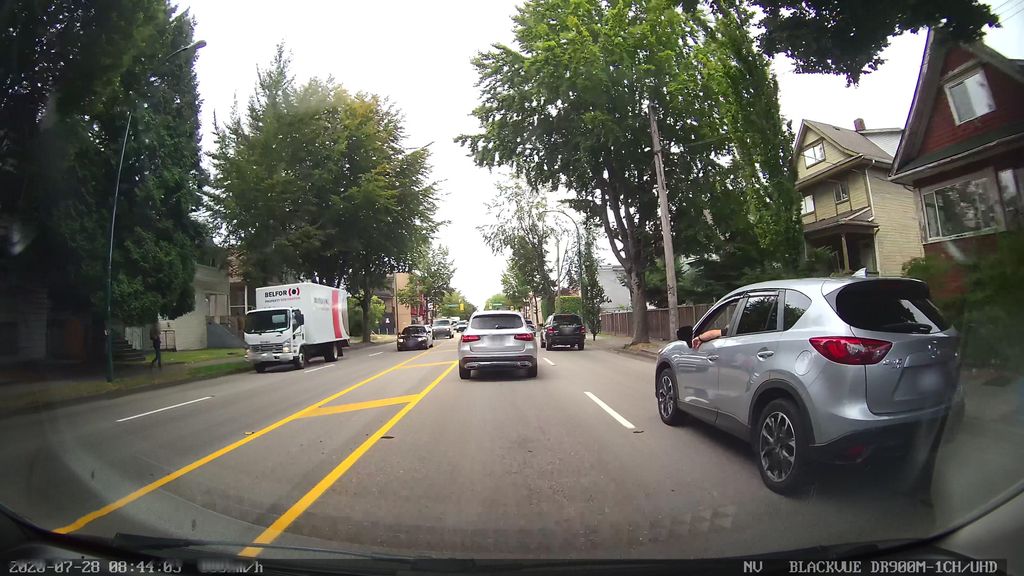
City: vancouver